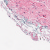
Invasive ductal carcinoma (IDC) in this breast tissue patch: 0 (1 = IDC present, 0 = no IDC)